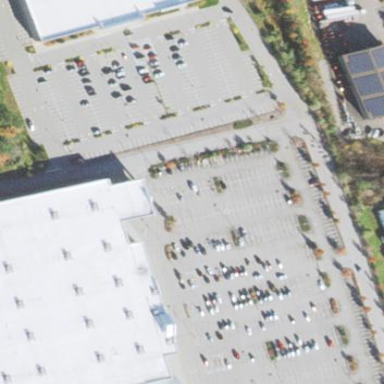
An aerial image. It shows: Parking area with surface.